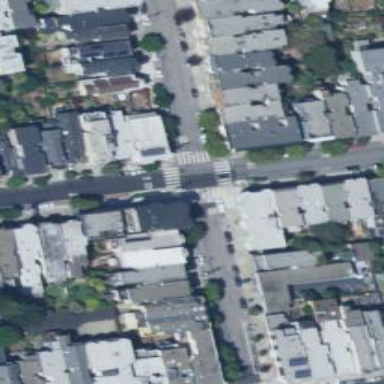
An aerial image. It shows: Marked zebra crossing on the road.